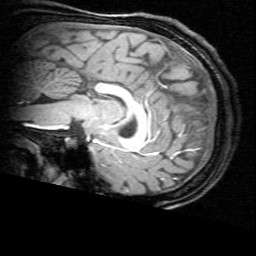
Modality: T1w
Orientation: sagittal
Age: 21
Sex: female